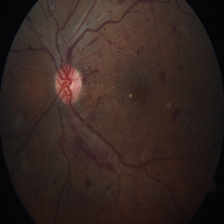
Diabetic retinopathy grade: Severe